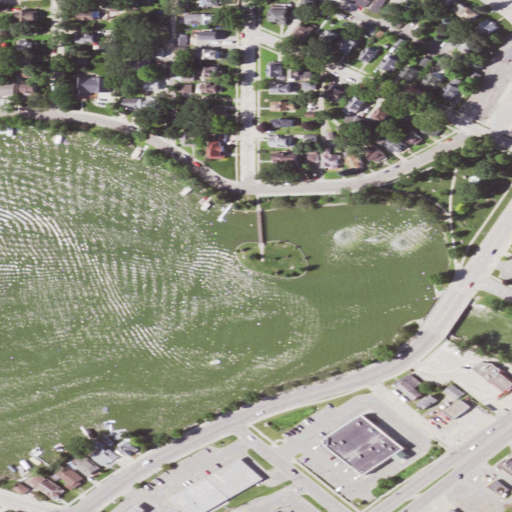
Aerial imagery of island in Minnesota named Katherine Island containing open water, low intensity development, high intensity development, medium intensity development, open development, and grassland